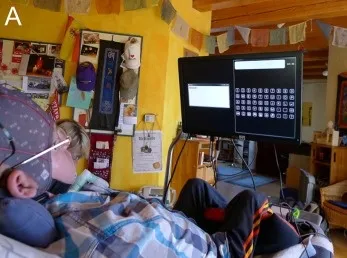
End user 4 during testing of the prototype. In (A) the split screen mode is shown.
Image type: radiology (ct)